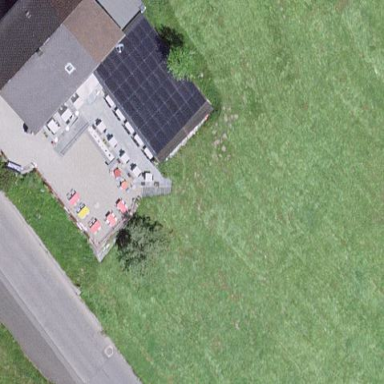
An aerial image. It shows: Restaurant in building.